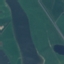
Land use / land cover class: River